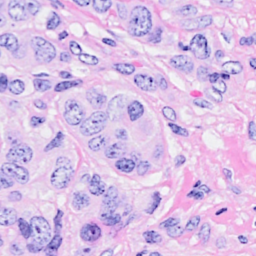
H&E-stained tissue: Breast